Field crop: maize
Growth stage: 2
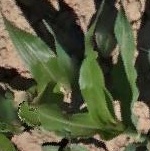
Species: maize